Question: I have the following values:
'''
Day 1: X11 X12 X13 X14 X15 ...
Day 2: X21 X22 X23 X24 X25 ...
Day 3: X31 X32 X33 X34 X35 ...
...
...
'''
I can use the values of each day to plot a different CDF but is there a way I can visualize CDFs for all days to see how the distribution is changing across time? Is there something like a 3D variant that I can plot?
Actual values:
'''
structure(list(Time = structure(c(<PHONE>, <PHONE>, <PHONE>,
<PHONE>, <PHONE>, <PHONE>, <PHONE>, <PHONE>, <PHONE>,
<PHONE>, <PHONE>, <PHONE>, <PHONE>, <PHONE>, <PHONE>,
<PHONE>, <PHONE>, <PHONE>, <PHONE>, <PHONE>, <PHONE>,
<PHONE>, <PHONE>, <PHONE>, <PHONE>, <PHONE>, <PHONE>,
<PHONE>, <PHONE>, <PHONE>, <PHONE>, <PHONE>, <PHONE>,
<PHONE>, <PHONE>, <PHONE>, <PHONE>, <PHONE>, <PHONE>,
<PHONE>, <PHONE>, <PHONE>, <PHONE>, <PHONE>, <PHONE>,
<PHONE>, <PHONE>, <PHONE>, <PHONE>, <PHONE>, <PHONE>,
<PHONE>, <PHONE>, <PHONE>, <PHONE>, <PHONE>, <PHONE>,
<PHONE>, <PHONE>, <PHONE>, <PHONE>, <PHONE>, <PHONE>,
<PHONE>, <PHONE>, <PHONE>, <PHONE>, <PHONE>, <PHONE>,
<PHONE>, <PHONE>, <PHONE>, <PHONE>, <PHONE>, <PHONE>,
<PHONE>, <PHONE>, <PHONE>, <PHONE>, <PHONE>, <PHONE>,
<PHONE>, <PHONE>, <PHONE>, <PHONE>, <PHONE>, <PHONE>,
<PHONE>, <PHONE>, <PHONE>, <PHONE>, <PHONE>, <PHONE>,
<PHONE>, <PHONE>, <PHONE>, <PHONE>, <PHONE>, <PHONE>,
<PHONE>, <PHONE>, <PHONE>, <PHONE>, <PHONE>, <PHONE>,
<PHONE>, <PHONE>, <PHONE>, <PHONE>, <PHONE>, <PHONE>,
<PHONE>, <PHONE>, <PHONE>, <PHONE>, <PHONE>, <PHONE>,
<PHONE>, <PHONE>, <PHONE>, <PHONE>, <PHONE>, <PHONE>,
<PHONE>, <PHONE>, <PHONE>, <PHONE>, <PHONE>, <PHONE>,
<PHONE>, <PHONE>, <PHONE>, <PHONE>, <PHONE>, <PHONE>,
<PHONE>, <PHONE>, <PHONE>, <PHONE>, <PHONE>, <PHONE>,
<PHONE>, <PHONE>, <PHONE>, <PHONE>, <PHONE>, <PHONE>,
<PHONE>, <PHONE>, <PHONE>, <PHONE>, <PHONE>, <PHONE>,
<PHONE>, <PHONE>, <PHONE>, <PHONE>, <PHONE>, <PHONE>,
<PHONE>, <PHONE>, <PHONE>, <PHONE>, <PHONE>, <PHONE>,
<PHONE>, <PHONE>, <PHONE>, <PHONE>, <PHONE>, <PHONE>,
<PHONE>, <PHONE>, <PHONE>, <PHONE>, <PHONE>, <PHONE>,
<PHONE>, <PHONE>, <PHONE>, <PHONE>, <PHONE>, <PHONE>,
<PHONE>, <PHONE>, <PHONE>), class = c("POSIXct", "POSIXt"
), tzone = ""), Value = c(4<PHONE>, 4<PHONE>,
5<PHONE>, 5<PHONE>, 2<PHONE>, <PHONE>8,
<PHONE>9, <PHONE>2, <PHONE>92, <PHONE>08,
<PHONE>61, <PHONE>07, <PHONE>74, <PHONE>91,
<PHONE>9, <PHONE>98, <PHONE>82, <PHONE>36,
<PHONE>21, <PHONE>02, <PHONE>26, <PHONE>67,
<PHONE>98, <PHONE>1, <PHONE>09, <PHONE>68,
<PHONE>5, <PHONE>48, <PHONE>99, <PHONE>47,
<PHONE>17, <PHONE>87, <PHONE>36, <PHONE>49,
<PHONE>23, <PHONE>22, <PHONE>39, <PHONE>07,
<PHONE>49, <PHONE>11, <PHONE>6, <PHONE>17,
<PHONE>5, <PHONE>66, <PHONE>37, <PHONE>03,
<PHONE>53, <PHONE>93, <PHONE>61, <PHONE>4,
<PHONE>34, <PHONE>03, <PHONE>38, <PHONE>21,
<PHONE>41, <PHONE>07, <PHONE>71, <PHONE>71,
<PHONE>06, <PHONE>, <PHONE>64, <PHONE>14,
<PHONE>.922832, 124804222.41819, 1417<PHONE>, 130924910.79881,
1688<PHONE>, <PHONE>.<PHONE>, <PHONE>.566537, <PHONE>.<PHONE>,
<PHONE>.52566, 223<PHONE>, <PHONE>.<PHONE>, <PHONE>.337916,
<PHONE>.77324162, <PHONE>.<PHONE>, <PHONE>.<PHONE>, <PHONE>.92857611,
<PHONE>.<PHONE>, <PHONE>.<PHONE>, <PHONE>.<PHONE>, <PHONE>.<PHONE>,
<PHONE>.886599, <PHONE>.653363, <PHONE>.66156014, <PHONE>.<PHONE>,
<PHONE>.<PHONE>, <PHONE>.60847421, <PHONE>.<PHONE>, <PHONE>.58812457,
<PHONE>.38056002, <PHONE>.35585018, <PHONE>.<PHONE>, 1143<PHONE>,
1374<PHONE>, 1488<PHONE>, 135307862.23453, 1847<PHONE>,
1197<PHONE>, 697<PHONE>, 906<PHONE>, 868<PHONE>,
1197<PHONE>, 884<PHONE>, 584<PHONE>, 653<PHONE>,
634<PHONE>, 572<PHONE>, 451<PHONE>, 835<PHONE>,
662<PHONE>, 707<PHONE>, 842<PHONE>, 729<PHONE>,
798<PHONE>, 698<PHONE>, 733<PHONE>, 649<PHONE>,
639<PHONE>, 653<PHONE>, 590<PHONE>, 426<PHONE>,
420<PHONE>, 397<PHONE>, 905<PHONE>, 1001<PHONE>,
1202<PHONE>, 1115<PHONE>, 1386<PHONE>, <PHONE>,
565<PHONE>, 731<PHONE>, 731<PHONE>, 918<PHONE>,
594<PHONE>, 463<PHONE>, 498<PHONE>, 520<PHONE>,
435<PHONE>, 379<PHONE>, 648<PHONE>, 551<PHONE>,
556<PHONE>, 643<PHONE>, 554<PHONE>, 594<PHONE>,
524<PHONE>, 599<PHONE>, 577<PHONE>, 572<PHONE>,
581<PHONE>, 507<PHONE>, 331<PHONE>, 338<PHONE>,
338<PHONE>, 1105<PHONE>, 1337<PHONE>, 148626502.57032,
130569007.27317, 1636<PHONE>, 1109<PHONE>, 67150219.14672,
855<PHONE>, 768<PHONE>, 117860559.12102, 846<PHONE>,
542<PHONE>, 588<PHONE>, 621<PHONE>, 530<PHONE>,
439<PHONE>, 794<PHONE>, 641<PHONE>, 661<PHONE>,
808<PHONE>, 654<PHONE>, 689<PHONE>, 598<PHONE>,
652<PHONE>, 614<PHONE>, 607<PHONE>, 627<PHONE>,
567<PHONE>, 409<PHONE>, 392<PHONE>, 376<PHONE>
)), .Names = c("Time", "Value"), row.names = c(NA, -186L), class = "data.frame")
'''
: Resulting image

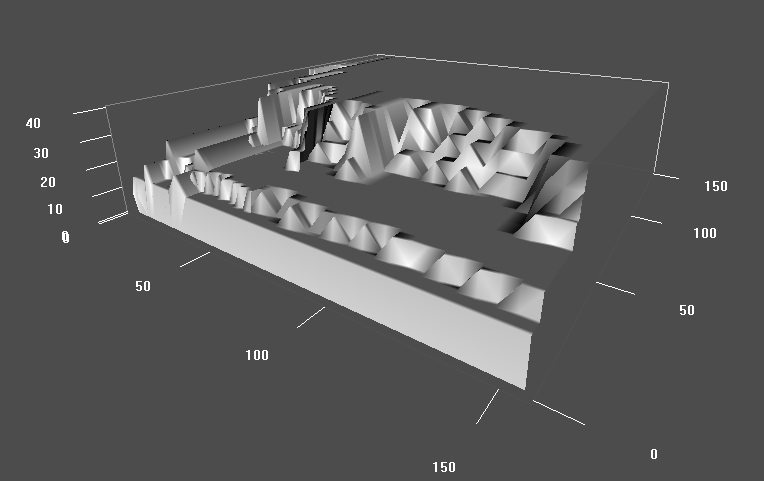
Answer: Sure. Check function 'rgl.surface()' in package 'rgl':
'''
library(rgl)
data <- lapply(seq(0,2,by=0.1),function(i){rnorm(100)+i}) # a list with example data vectors
m <- sapply(data,function(i){ecdf(i)(seq(-3,5,by=0.1))}) # a matrix with the empirical CDF for each vector in the list, over a given range -3 to 5
rgl.surface(1:nrow(m), 5*(1:ncol(m)), m*20) # play with the coefficients to get a better result
'''
You can even rotate this surface! For more, check <URL>.
UPDATE: Here's what you can do with your data:
'''
values.per.day <- lapply(unique(data$Time), function(x)data$Value[data$Time==x])
m <- sapply(values.per.day, function(x) ecdf(x)(seq(min(data$Value), max(data$Value), length.out=1000)) )
rgl.surface(1:nrow(m), 5*(1:ncol(m)), m*20)
'''